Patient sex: F
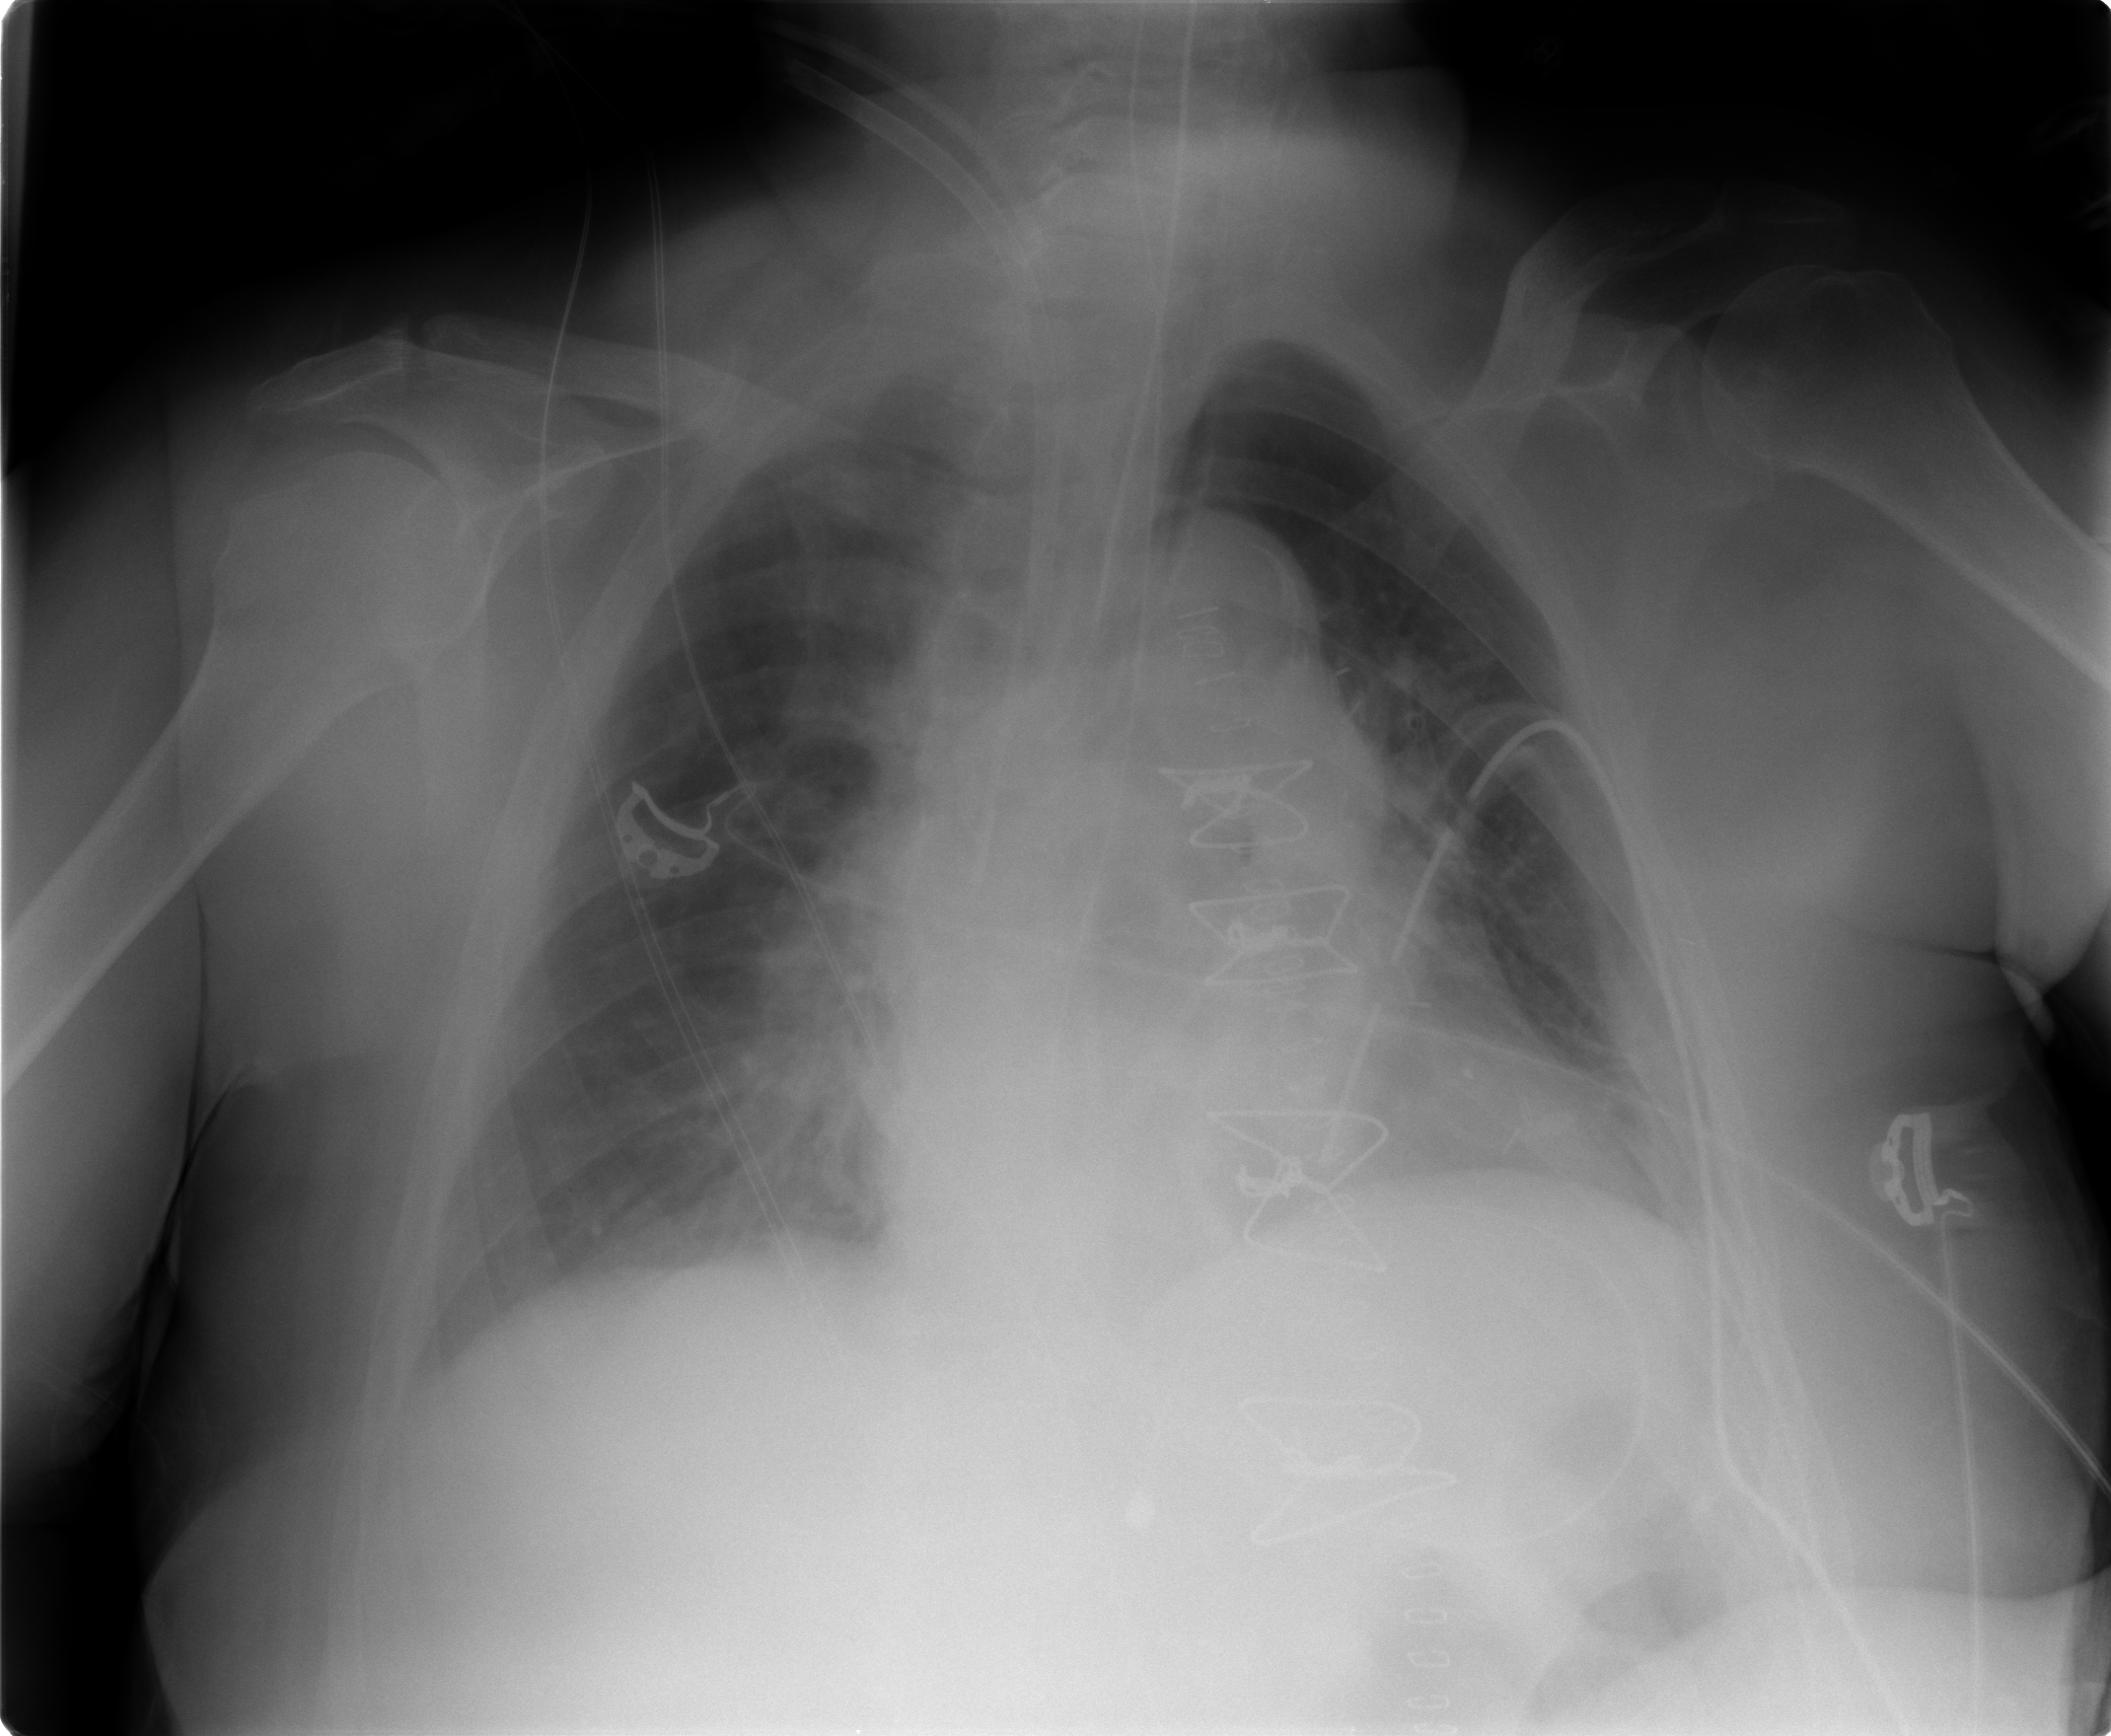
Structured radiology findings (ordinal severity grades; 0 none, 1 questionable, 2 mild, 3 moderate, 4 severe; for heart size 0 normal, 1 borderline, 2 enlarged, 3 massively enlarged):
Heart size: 0
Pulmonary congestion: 2
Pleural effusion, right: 2
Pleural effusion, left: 0
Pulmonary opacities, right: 1
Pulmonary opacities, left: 1
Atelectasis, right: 2
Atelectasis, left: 2